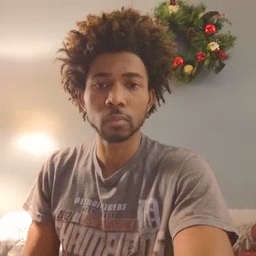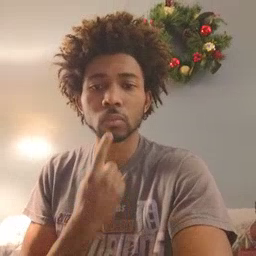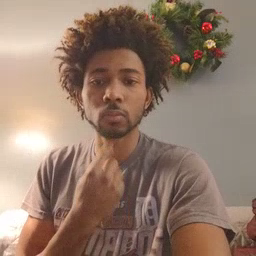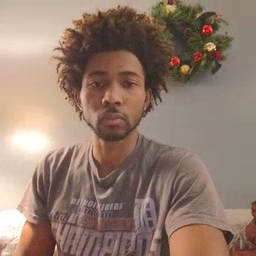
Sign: red